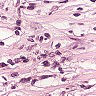
Metastatic tissue present: yes